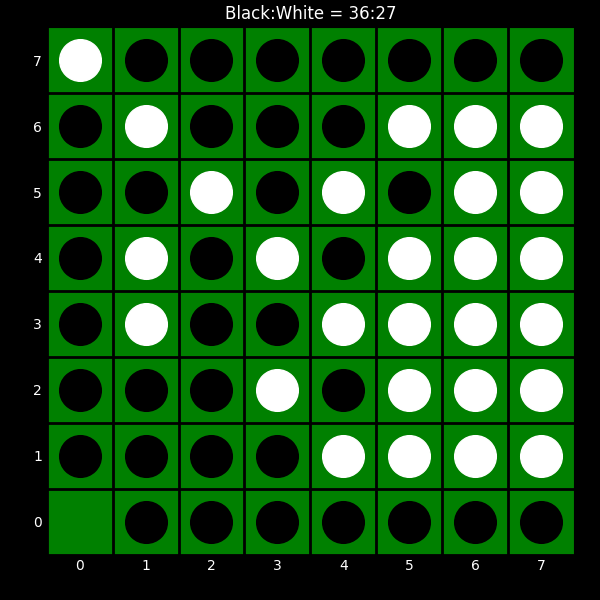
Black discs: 36
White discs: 27